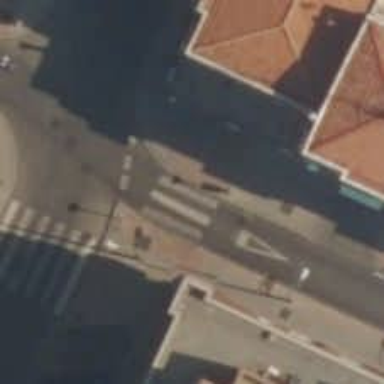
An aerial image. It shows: Uncontrolled zebra crossing on the road.